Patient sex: M
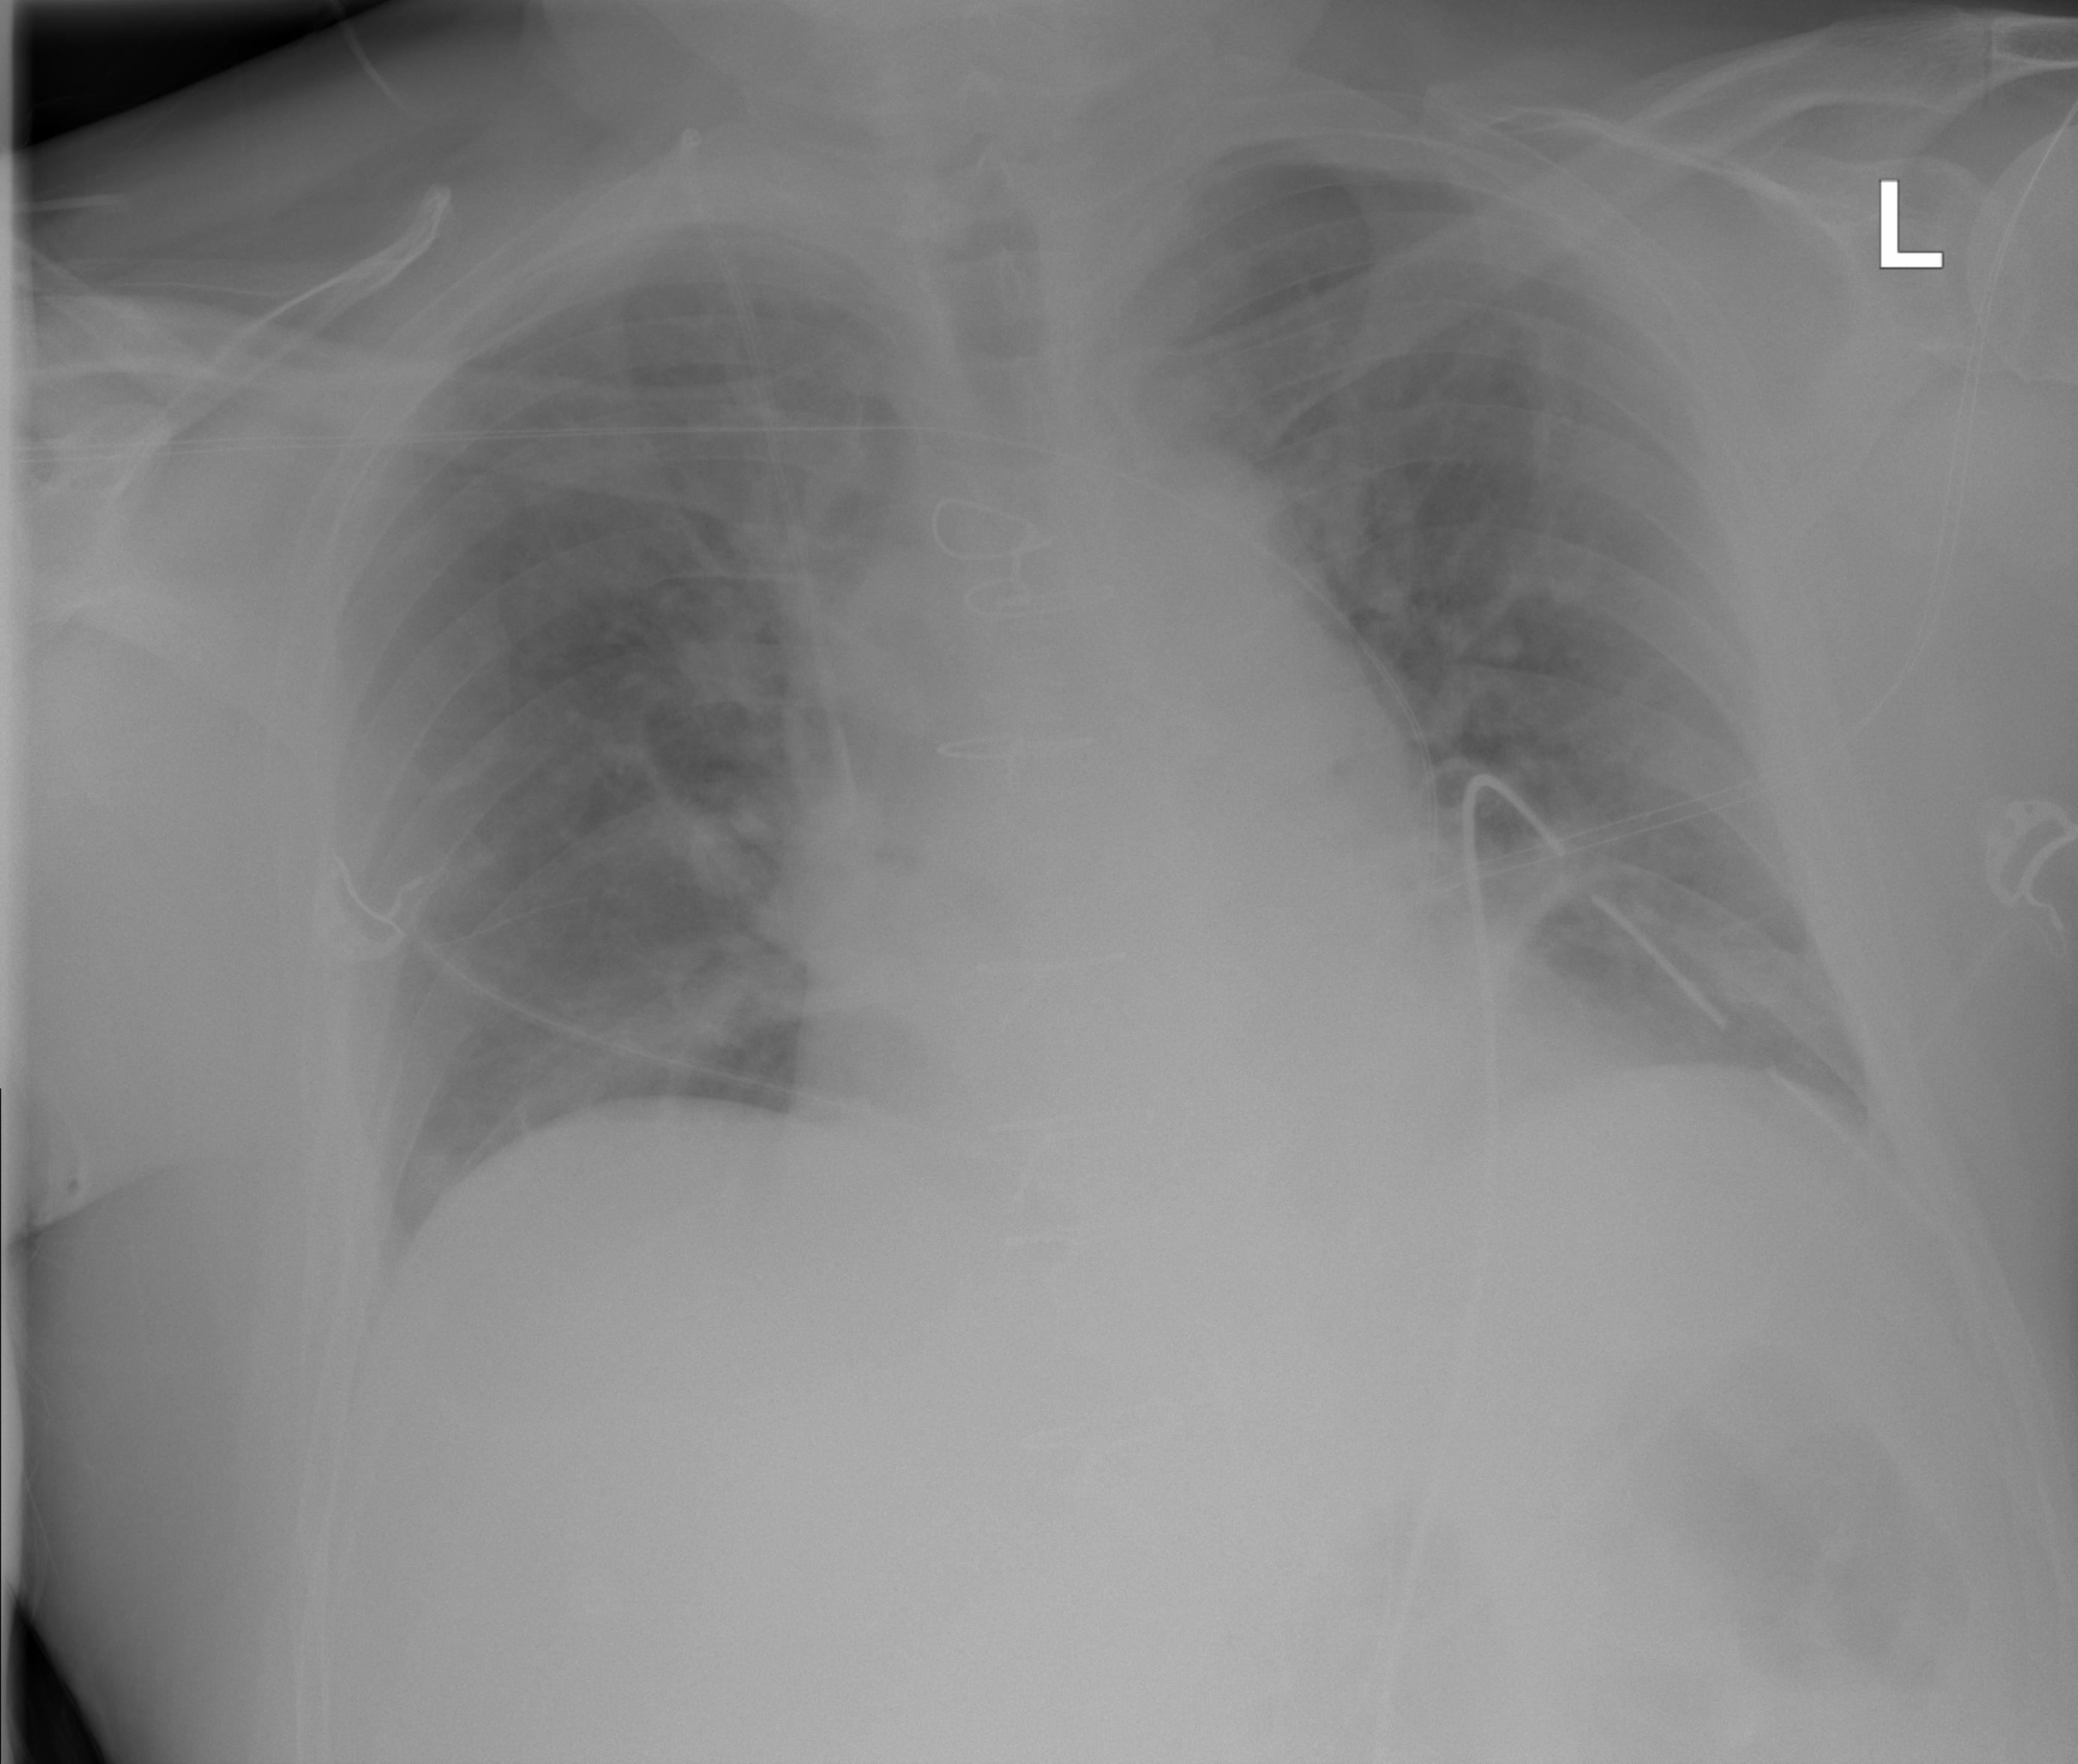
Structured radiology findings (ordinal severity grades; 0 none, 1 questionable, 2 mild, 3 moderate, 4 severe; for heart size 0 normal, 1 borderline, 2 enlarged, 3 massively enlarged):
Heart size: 2
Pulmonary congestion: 2
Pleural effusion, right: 0
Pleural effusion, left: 0
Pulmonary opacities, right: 0
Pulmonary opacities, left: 0
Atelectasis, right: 2
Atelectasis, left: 2